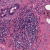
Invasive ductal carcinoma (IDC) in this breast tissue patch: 0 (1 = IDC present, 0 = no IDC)